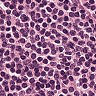
Metastatic tissue present: no